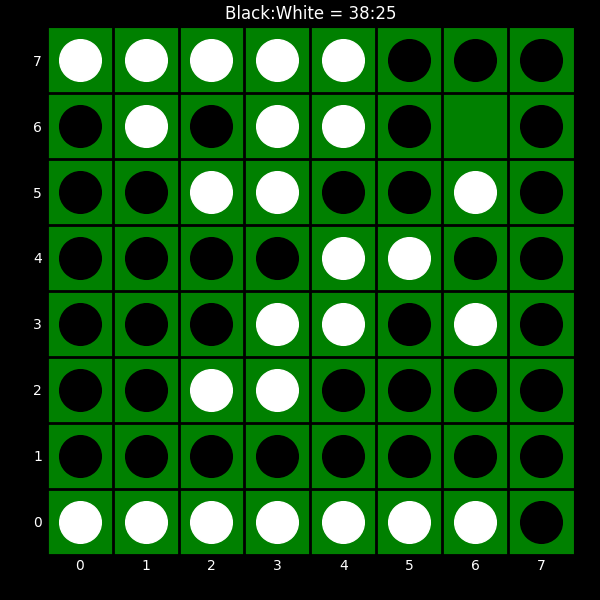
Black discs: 38
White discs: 25